Question: Assume I have this PHP code:
'''
$emailCheck = $_POST['emailCheck'];
echo "Checking: " . $emailCheck; // Checking: test@test.net
var_dump($stmt);
$sql = "SELECT id, email FROM members WHERE email=?";
$stmt = $mysqli->prepare($sql);
$stmt->bind_param("s", $emailCheck);
$stmt->execute();
$stmt->bind_result($m_id, $m_email);
$stmt->execute();
'''
and my database:

as you can see, I can get it from PHPMyAdmin. However, PHP page is another story because I get:
> Fatal error: Call to a member function bind_param() on a non-object in...
with the offending line being:
'''
$sql = "SELECT id, email FROM members WHERE email=?";
'''
What am I doing wrong?
Thanks.
Upon doing 'var_dump($stmt);', I got:
'''
object(mysqli_stmt)[4]
public 'affected_rows' => null
public 'insert_id' => null
public 'num_rows' => null
public 'param_count' => null
public 'field_count' => null
public 'errno' => null
public 'error' => null
public 'error_list' => null
public 'sqlstate' => null
public 'id' => null
'''
edit: I got downvoted despite being as descriptive as I could. Classy.
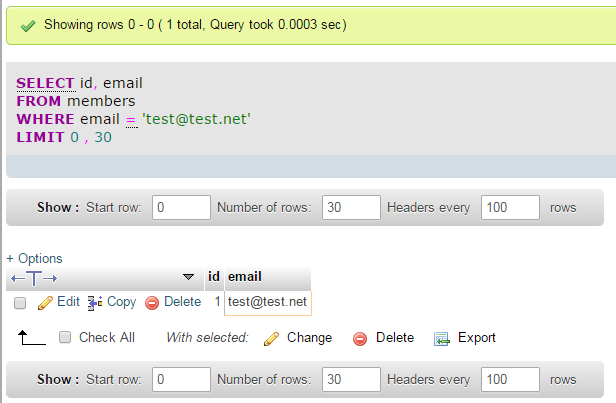
Answer: Please make sure your mysql connection is OK with '$mysqli->stat()'.